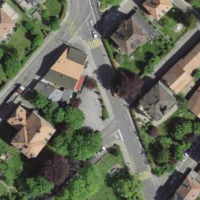
EUNIS habitat code: 54
Species observed at this site:
Chelidonium majus
Geranium sanguineum